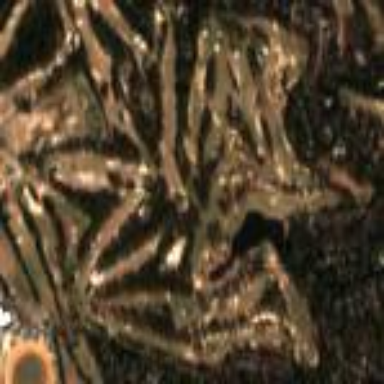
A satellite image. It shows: Golf course.